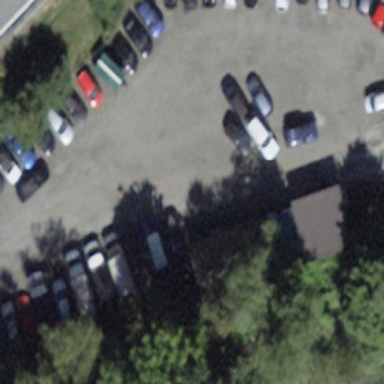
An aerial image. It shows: Caravan site with gravel parking surface. The site includes sanitary dump station.